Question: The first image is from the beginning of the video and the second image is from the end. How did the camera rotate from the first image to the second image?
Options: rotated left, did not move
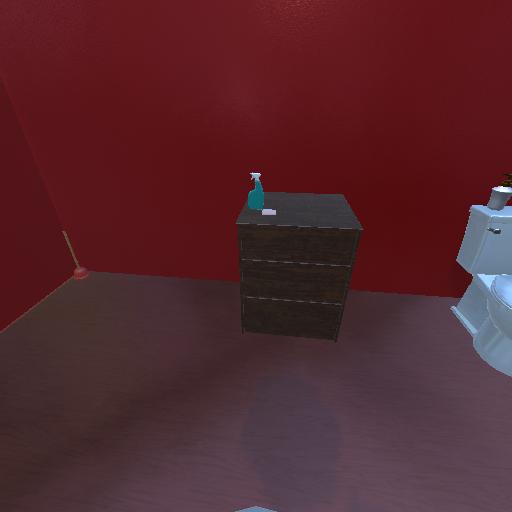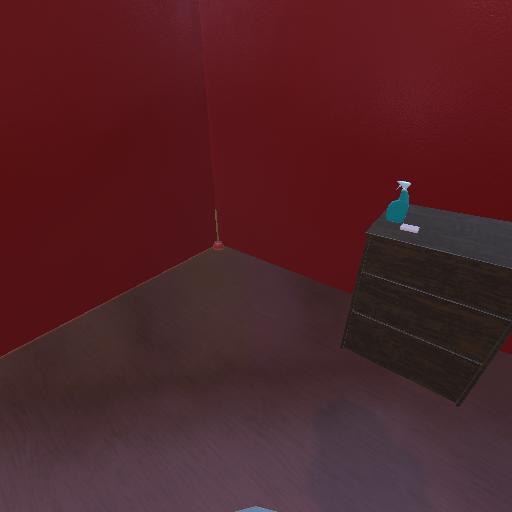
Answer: rotated left